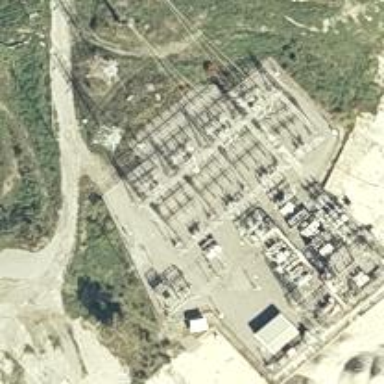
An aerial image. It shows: Switch used for power control.